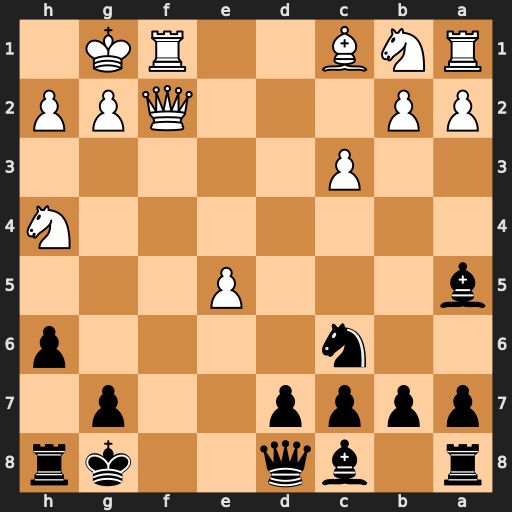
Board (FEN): r1bq2kr/pppp2p1/2n4p/b3P3/7N/2P5/PP3QPP/RNB2RK1
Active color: b
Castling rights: -
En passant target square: -
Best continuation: Bb6 Be3 Bxe3 Qxe3 Qxh4